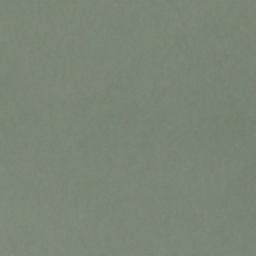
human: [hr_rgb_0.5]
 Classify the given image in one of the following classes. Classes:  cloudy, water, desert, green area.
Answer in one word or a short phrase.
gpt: cloudy